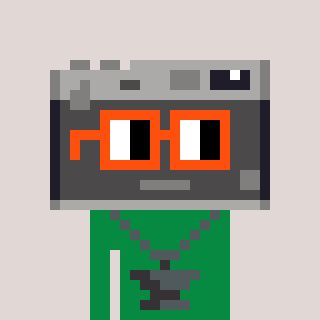
a pixel art character with square orange glasses, a camera-shaped head and a green-colored body on a warm background